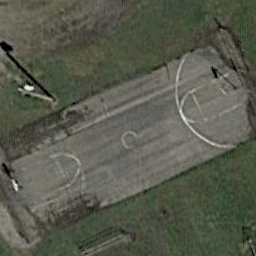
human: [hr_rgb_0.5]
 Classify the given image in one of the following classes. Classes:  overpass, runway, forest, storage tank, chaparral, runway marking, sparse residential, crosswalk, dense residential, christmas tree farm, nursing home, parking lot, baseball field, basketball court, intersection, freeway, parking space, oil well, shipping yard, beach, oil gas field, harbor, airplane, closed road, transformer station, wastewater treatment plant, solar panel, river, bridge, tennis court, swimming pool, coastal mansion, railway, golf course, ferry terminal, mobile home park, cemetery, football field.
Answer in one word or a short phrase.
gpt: basketball court